Question: I have a 'UITableView' with a large amount of custom cell. Each cell has a utilityButton so when you swipe the cell from right to left, you can select 'Favourite' or 'Delete'.
Also, when selected Favourite, the Favourite button inside the utilityButton will become , otherwise button is .
The issue is after I scrolled the tableView, the cell's favourite buttons that I had selected (They were ever ) became . I guess I missed something important in my cell reuse method.
'''
- (UITableViewCell *)tableView:(UITableView *)tableView cellForRowAtIndexPath:(NSIndexPath *)indexPath
{
ColorCell *cell = [self.tableView dequeueReusableCellWithIdentifier:CellIdentifier];
[cell setNeedsUpdateConstraints];
[cell setRightUtilityButtons:[self rightButtons] WithButtonWidth:58.0f];
cell.delegate = self;
return cell;
}
- (NSArray *)rightButtons
{
NSMutableArray *rightUtilityButtons = [NSMutableArray new];
[rightUtilityButtons sw_addUtilityButtonWithColor:[UIColor colorWithRed:0.78f green:0.78f blue:0.8f alpha:1.0] icon:[UIImage imageNamed:@"heart"]];
[rightUtilityButtons sw_addUtilityButtonWithColor:[UIColor colorWithRed:1.0f green:0.231f blue:0.188 alpha:1.0f] icon:[UIImage imageNamed:@"trash"]];
return rightUtilityButtons;
}
'''
This is the cell's delegate method will be called when trigger the utilityButton and shows how I set the selected button's image, while 'heart' is and 'heart-selected' is . Note that 'index == 0' is the favourite button and the delete button is following.

'''
- (void)swipeableTableViewCell:(ColorCell *)cell didTriggerRightUtilityButtonWithIndex:(NSInteger)index
{
NSIndexPath *cellIndexPath = [self.tableView indexPathForCell:cell];
ColorModel *model = [self.objects objectAtIndex:cellIndexPath.row / 2];
if (cellIndexPath.row % 2 == 0) {
switch (index) {
case 0:
{
if ([self.favouriteArray containsObject:model]) {
[self.favouriteArray removeObject:model];
[cell.rightUtilityButtons.firstObject setImage:[UIImage imageNamed:@"heart"] forState:UIControlStateNormal];
}else{
[self.favouriteArray addObject:model];
[cell.rightUtilityButtons.firstObject setImage:[UIImage imageNamed:@"heart-selected"] forState:UIControlStateNormal];
}
[cell hideUtilityButtonsAnimated:YES];
break;
}
case 1:
{
[self.objects removeObjectAtIndex:cellIndexPath.row / 2];
[self.tableView reloadData];
break;
}
}
}
}
'''
Thanks.
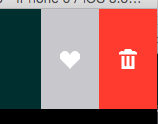
Answer: When you scroll the table view its reloads its cells, and in 'cellForRowAtIndexPath' method you are resetting/ assigning new set of utility buttons and in that case heart button is white
'''
[cell setRightUtilityButtons:[self rightButtons] WithButtonWidth:58.0f];
'''
Instead of it you can write your 'rightButtons' method like below and it will solve the problem. You also don't need to listen for 'didTriggerRightUtilityButtonWithIndex'
'''
- (NSArray *)rightButtonsForIndexPath:(NSIndexPath *)indexpath
{
NSMutableArray *rightUtilityButtons = [NSMutableArray new];
if (/* row is selected*/) {
[rightUtilityButtons sw_addUtilityButtonWithColor:[UIColor colorWithRed:0.78f green:0.78f blue:0.8f alpha:1.0] icon:[UIImage imageNamed:@"heart-selected"]];
} else {
[rightUtilityButtons sw_addUtilityButtonWithColor:[UIColor colorWithRed:0.78f green:0.78f blue:0.8f alpha:1.0] icon:[UIImage imageNamed:@"heart"]];
}
[rightUtilityButtons sw_addUtilityButtonWithColor:[UIColor colorWithRed:1.0f green:0.231f blue:0.188 alpha:1.0f] icon:[UIImage imageNamed:@"trash"]];
return rightUtilityButtons;
}
'''